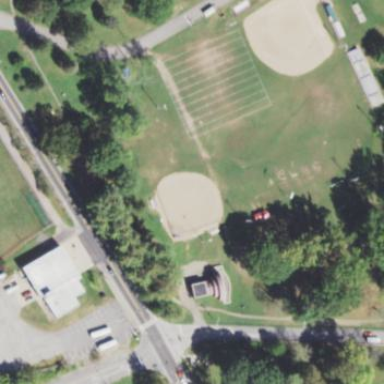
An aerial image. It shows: Baseball or softball pitch for leisure land sports.